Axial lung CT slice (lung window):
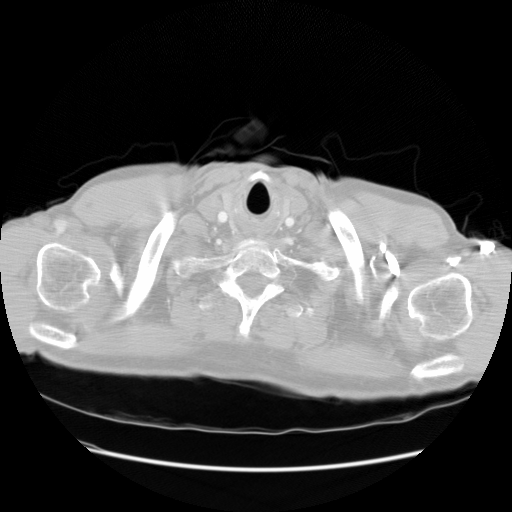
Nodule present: no